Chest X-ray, PA view. Patient: 60 years old, sex M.
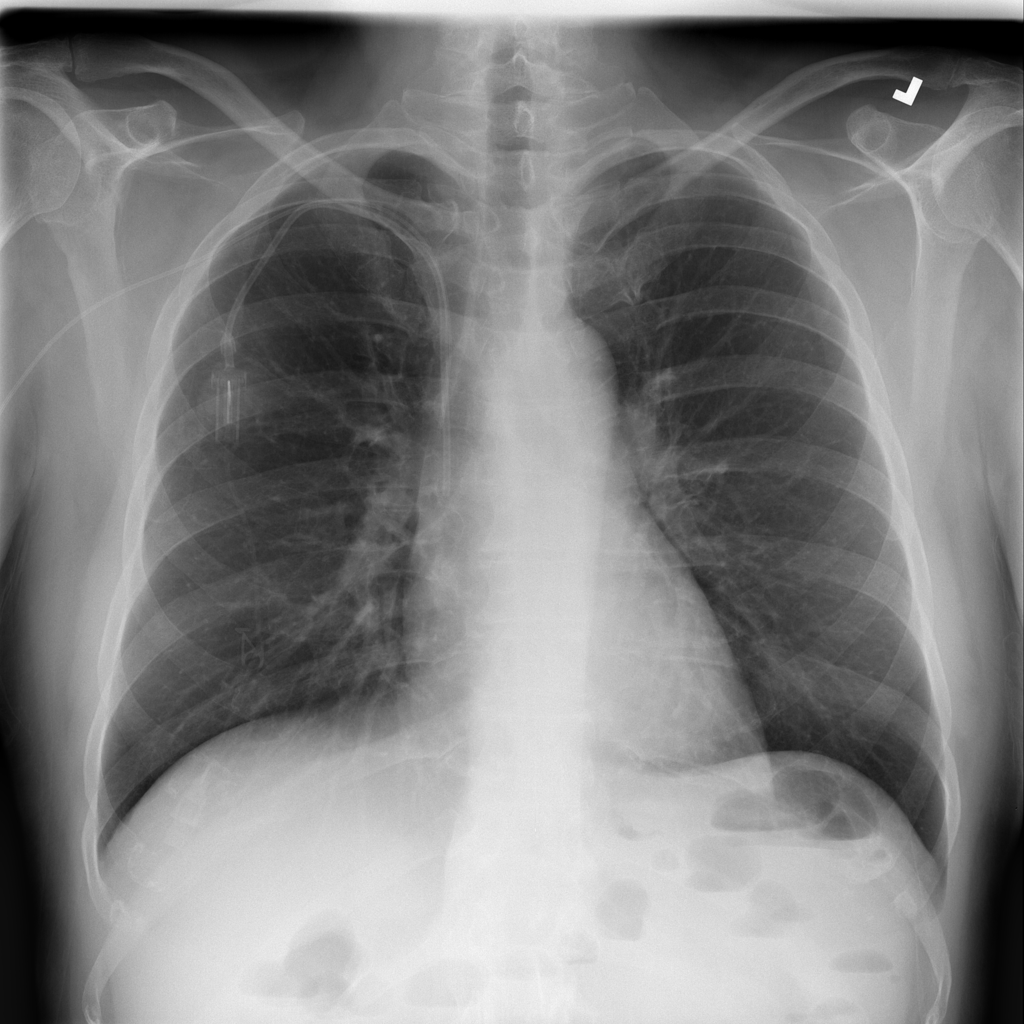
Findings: No Finding